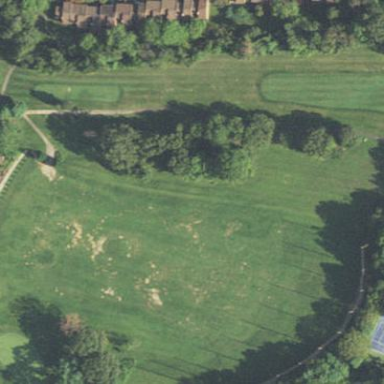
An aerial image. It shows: Golf pitch.